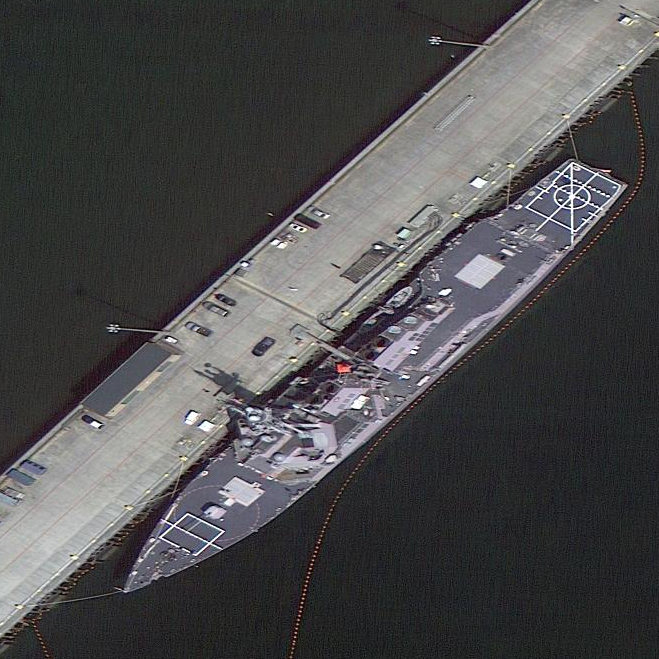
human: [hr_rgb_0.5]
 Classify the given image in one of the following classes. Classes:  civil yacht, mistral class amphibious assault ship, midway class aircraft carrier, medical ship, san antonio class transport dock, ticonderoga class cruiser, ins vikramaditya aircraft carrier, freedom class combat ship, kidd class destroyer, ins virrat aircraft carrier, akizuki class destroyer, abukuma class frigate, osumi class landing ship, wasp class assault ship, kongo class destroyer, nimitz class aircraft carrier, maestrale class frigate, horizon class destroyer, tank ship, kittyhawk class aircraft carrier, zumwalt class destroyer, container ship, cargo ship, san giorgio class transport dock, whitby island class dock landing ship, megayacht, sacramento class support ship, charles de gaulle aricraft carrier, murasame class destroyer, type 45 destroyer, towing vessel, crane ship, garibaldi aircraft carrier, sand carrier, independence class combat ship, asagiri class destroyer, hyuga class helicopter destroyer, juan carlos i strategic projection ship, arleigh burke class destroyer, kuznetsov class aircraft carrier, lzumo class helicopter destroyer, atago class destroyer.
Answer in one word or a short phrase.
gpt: Arleigh Burke class destroyer